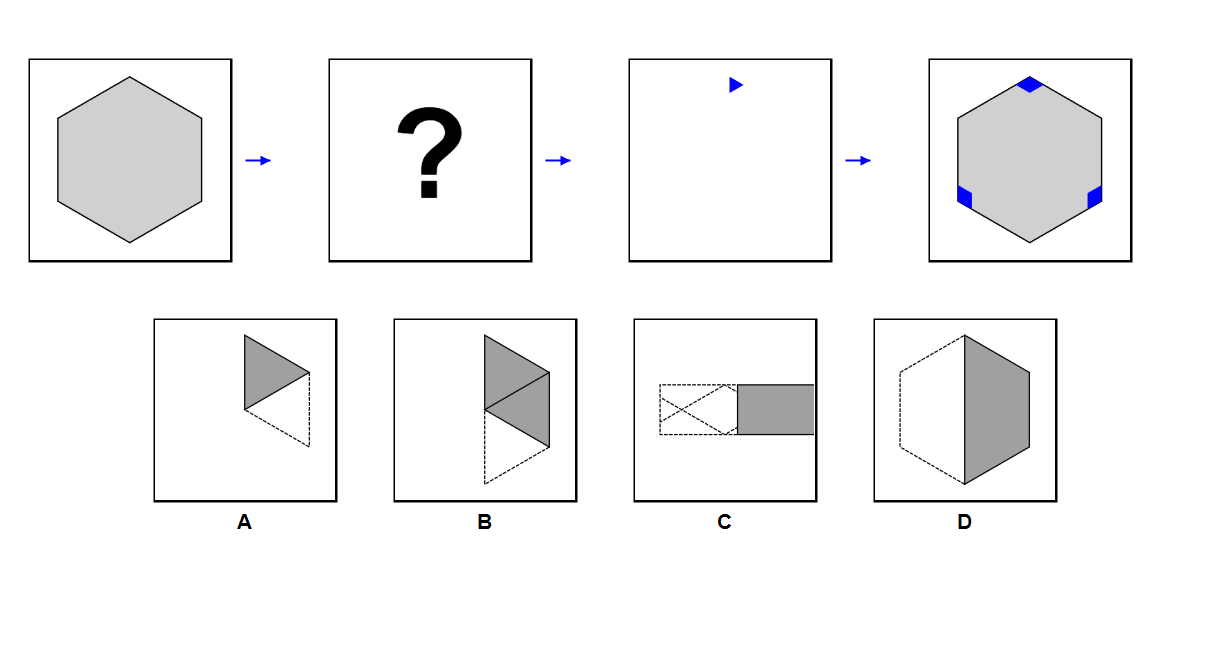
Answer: C